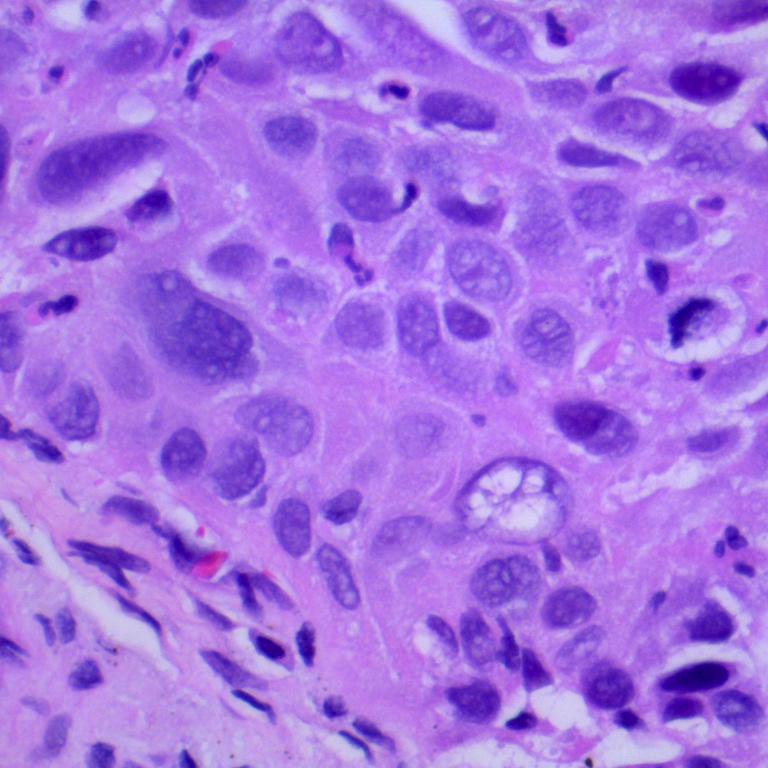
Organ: lung
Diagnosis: squamous carcinomas